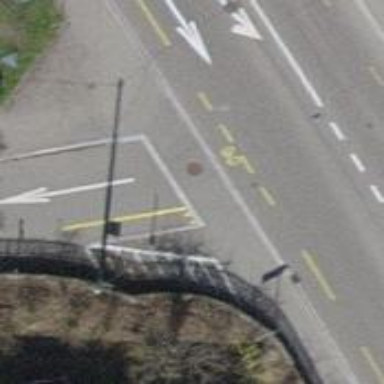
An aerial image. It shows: Asphalt residential road with opposite cycleway.